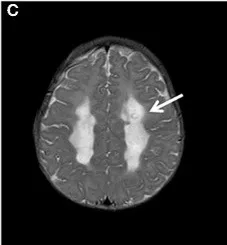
Brain MRI. Axial T2 . Deep regions. Arrows) with evidence of partial cystic degeneration.
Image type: radiology (mri)